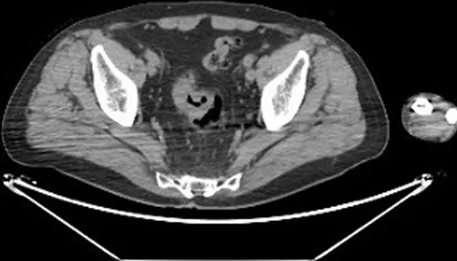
computed tomography (CT) that identifies the primary lesion at the level of the rectum.
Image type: radiology (ct)